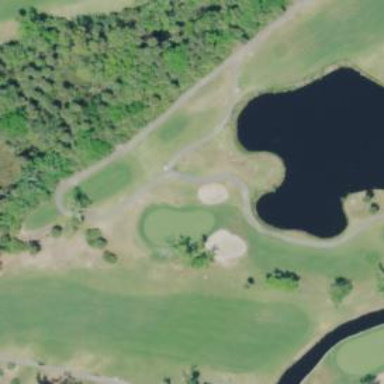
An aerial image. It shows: Golf hole.